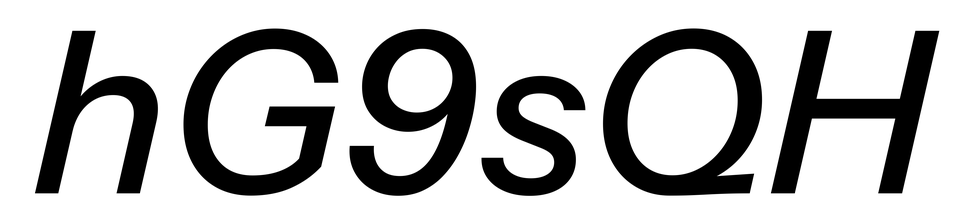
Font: InstrumentSans-Italic_Medium_Italic